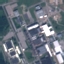
Land use / land cover: Industrial